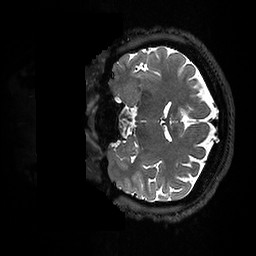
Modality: T2w
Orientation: coronal
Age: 33
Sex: female
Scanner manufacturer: ge
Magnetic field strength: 3 T
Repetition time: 3.202 s
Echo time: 0.0669 s